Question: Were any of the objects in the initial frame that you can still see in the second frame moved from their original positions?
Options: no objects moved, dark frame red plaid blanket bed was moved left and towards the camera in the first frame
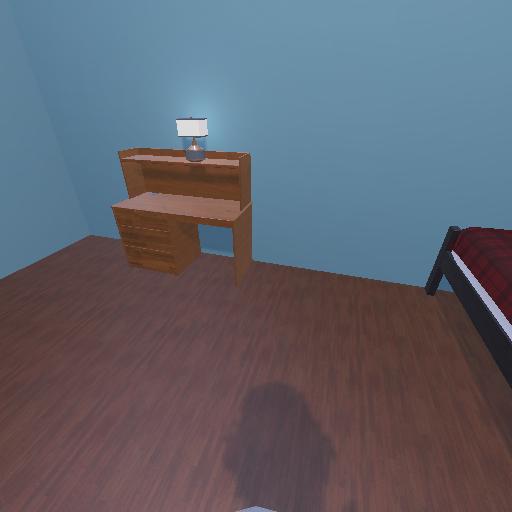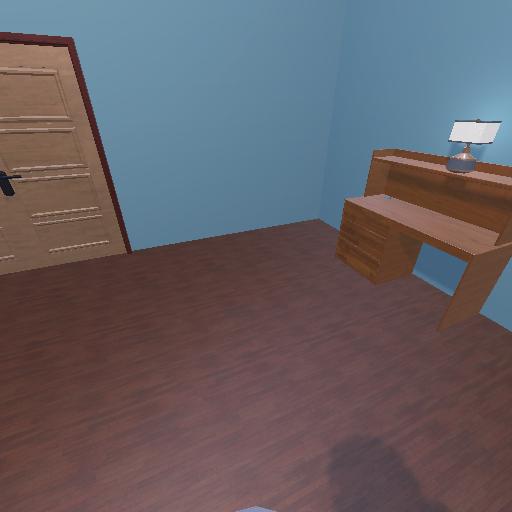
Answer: no objects moved